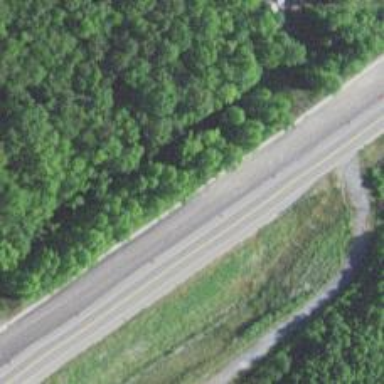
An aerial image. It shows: Asphalt road designated as trunk highway.